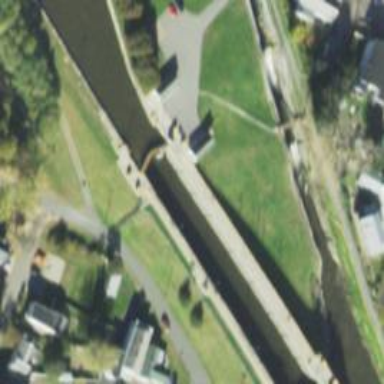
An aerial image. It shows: Lock gate along waterway.